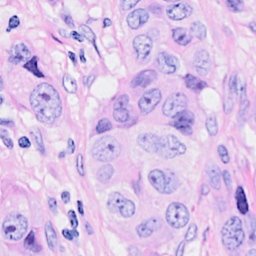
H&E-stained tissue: Breast